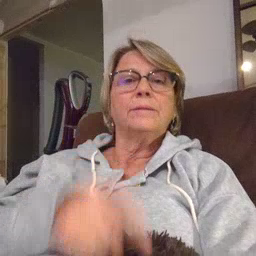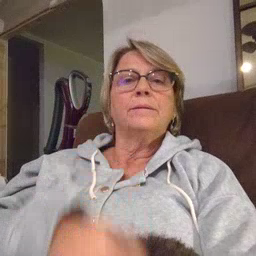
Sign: eye